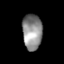
Tissue: lung
Cell type: T cells
Senescence score: 0.1524
Nuclear area (px): 689
Mean DAPI intensity: 140.671